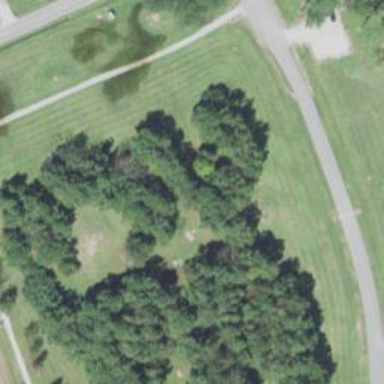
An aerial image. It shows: Disc golf basket.